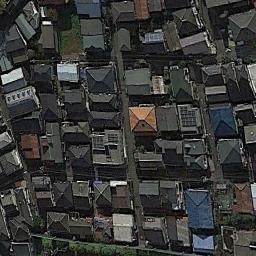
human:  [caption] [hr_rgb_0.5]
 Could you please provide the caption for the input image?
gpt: A dense residential area has lots of neatly arranged houses with different colors of roofs .

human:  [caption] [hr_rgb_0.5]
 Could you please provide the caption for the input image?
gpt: There are cars on both sides of the street .

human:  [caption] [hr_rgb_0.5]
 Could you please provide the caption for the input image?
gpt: The dense residential is next to the road .

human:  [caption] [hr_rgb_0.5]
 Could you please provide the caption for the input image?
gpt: Many roads and neatly arranged houses in densely populated areas .

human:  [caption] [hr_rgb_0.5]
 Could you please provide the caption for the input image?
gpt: There are many buildings of different colors on dense residential area .